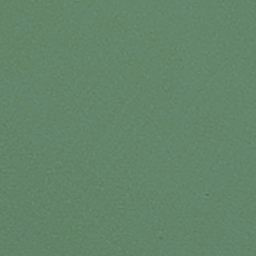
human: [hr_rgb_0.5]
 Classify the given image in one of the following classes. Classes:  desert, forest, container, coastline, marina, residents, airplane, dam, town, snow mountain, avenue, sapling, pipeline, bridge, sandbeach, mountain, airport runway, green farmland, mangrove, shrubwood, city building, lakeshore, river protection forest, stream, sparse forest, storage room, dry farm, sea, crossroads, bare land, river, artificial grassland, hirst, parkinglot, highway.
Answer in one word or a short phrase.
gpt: sea